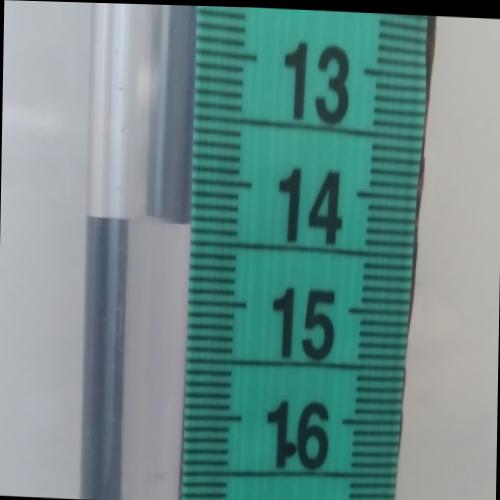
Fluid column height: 14.4 cm